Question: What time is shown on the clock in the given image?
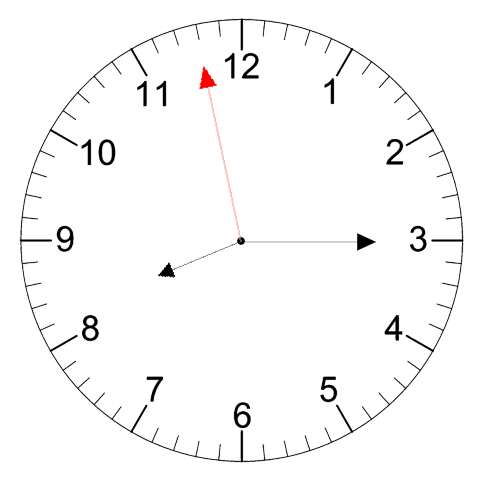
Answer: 08:14:58